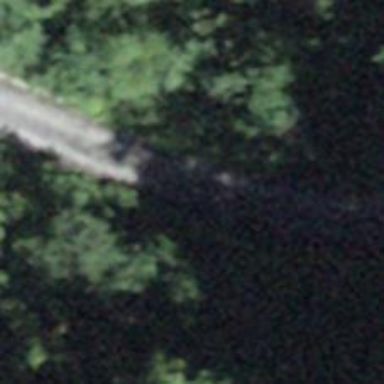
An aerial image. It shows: Unclassified paved road.